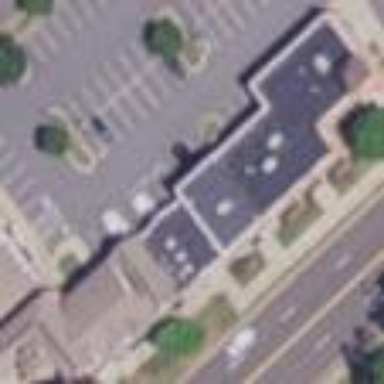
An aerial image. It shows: Retail building.